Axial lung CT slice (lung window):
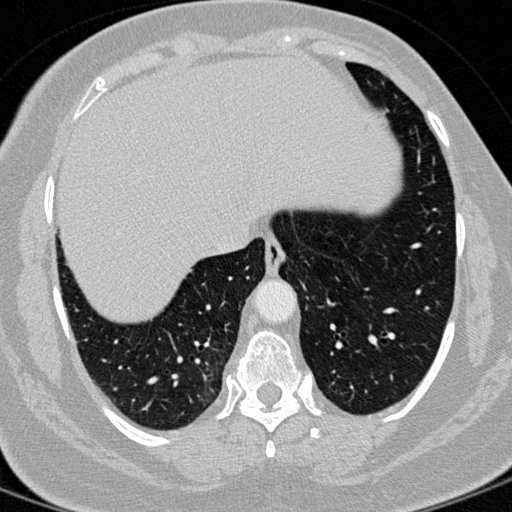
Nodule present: no